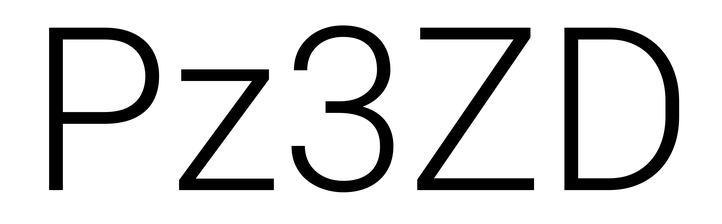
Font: Roboto_Light